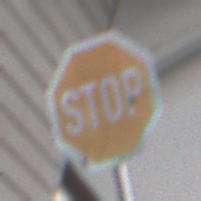
Verkehrszeichen: Stop
Umgebung: Roofed, Urban
Tageszeit: MorningAfternoon
Wetter: PartlyCloudy
Licht: Natural
Jahreszeit: NotSpecified
Kontrast: MediumContrast